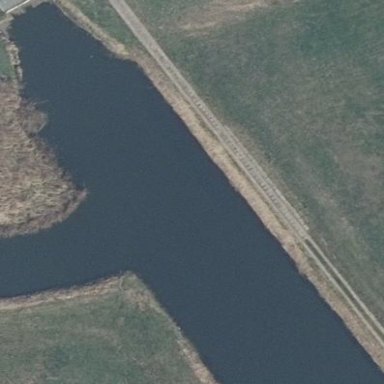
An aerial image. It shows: Reedbed in wetland area.